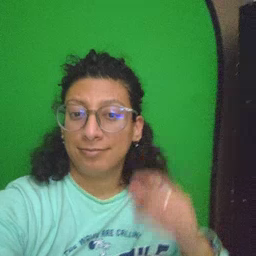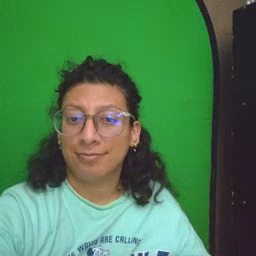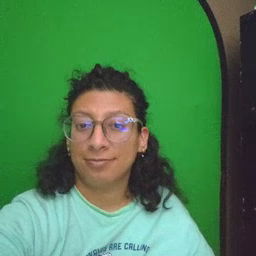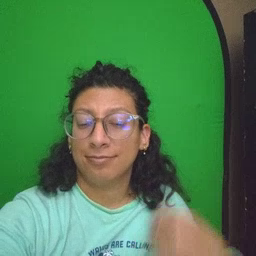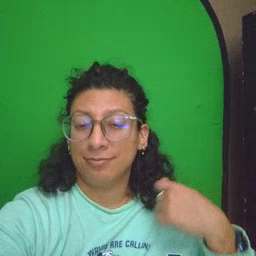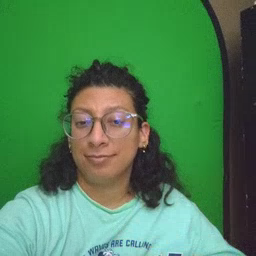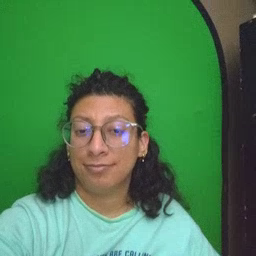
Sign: jacket